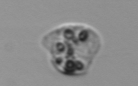
Label: Amoeba